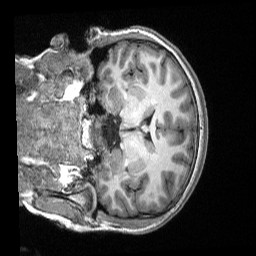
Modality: T1w
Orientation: coronal
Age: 12
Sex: male